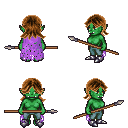
a pixel art fantasy rpg character, female body template, orc, green skin, maroon tattered cape, teal pants, brown loose hair, metal boots, spear, four views (front, back, left, right), 2x2 character sprite sheet, small pixel art, hard edges, no anti-aliasing